Question: I expect this sample code to create 3 nested boxes with each box centered within its parent. My understanding is based on <URL>. The boxes seem to be centered horizontally but not vertically.
Full repo: <URL>
Sample Code:
'''
var mainPage = new ContentPage();
var content = new StackLayout()
{
VerticalOptions = LayoutOptions.Center,
HorizontalOptions = LayoutOptions.Center,
BackgroundColor = Color.Yellow,
HeightRequest = 200,
WidthRequest = 200,
Children =
{
new StackLayout()
{
BackgroundColor = Color.Blue,
HeightRequest = 100,
WidthRequest = 100,
VerticalOptions = LayoutOptions.Center,
HorizontalOptions = LayoutOptions.Center,
Children =
{
new StackLayout()
{
BackgroundColor = Color.Green,
HeightRequest = 50,
WidthRequest = 50,
VerticalOptions = LayoutOptions.Center,
HorizontalOptions = LayoutOptions.Center,
}
}
}
}
};
mainPage.Content = content;
MainPage = mainPage;
'''
End result when the app is running on a windows emulator:
.
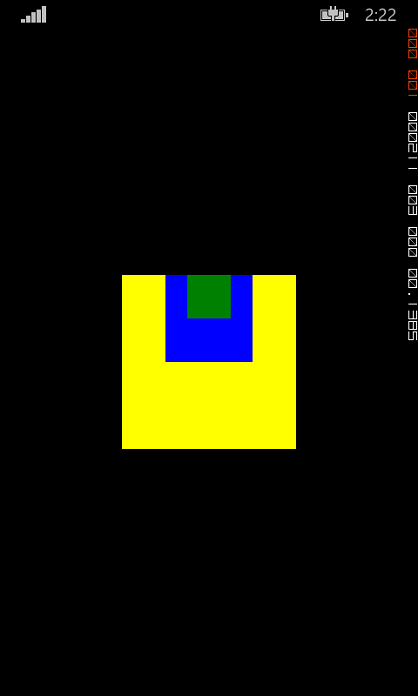
Answer: As explained <URL> in great detail:
> : Will the element occupy more space if available?- Suffix : If the parent view is larger than the combined size of
all its children, i.e. additional space is available, then the space
is proportioned amongst child views with that suffix. Those children
will "occupy" their space, but do not necessarily "fill" it. We'll
have a look on this behavior in the example below.- No suffix: The
children without Expand suffix won't get additional space, even if
more space is available.
'''
var mainPage = new ContentPage();
var content = new StackLayout()
{
VerticalOptions = LayoutOptions.Center,
HorizontalOptions = LayoutOptions.Center,
BackgroundColor = Color.Yellow,
HeightRequest = 200,
WidthRequest = 200,
Children =
{
new StackLayout()
{
BackgroundColor = Color.Blue,
HeightRequest = 100,
WidthRequest = 100,
VerticalOptions = LayoutOptions.CenterAndExpand,
HorizontalOptions = LayoutOptions.Center,
Children =
{
new StackLayout()
{
BackgroundColor = Color.Green,
HeightRequest = 50,
WidthRequest = 50,
VerticalOptions = LayoutOptions.CenterAndExpand,
HorizontalOptions = LayoutOptions.Center,
}
}
}
}
};
mainPage.Content = content;
MainPage = mainPage;
'''
Works fine.
So, when you use instead of , your inner items can occupy more space than they "need" (you are forcing StackLayout to give more space). Otherwise StackLayout will give them only "enough" space but not more as this is it's default behaviour.